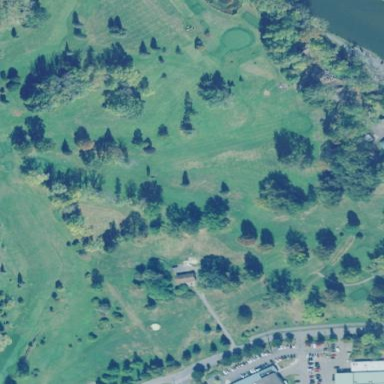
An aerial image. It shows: Golf course.